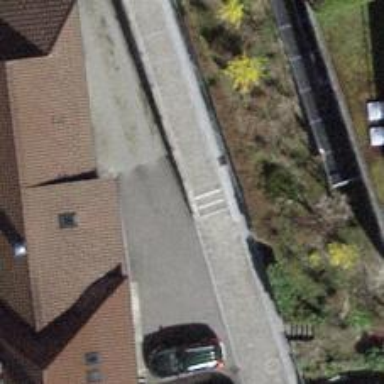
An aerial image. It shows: Set of steps on the road.